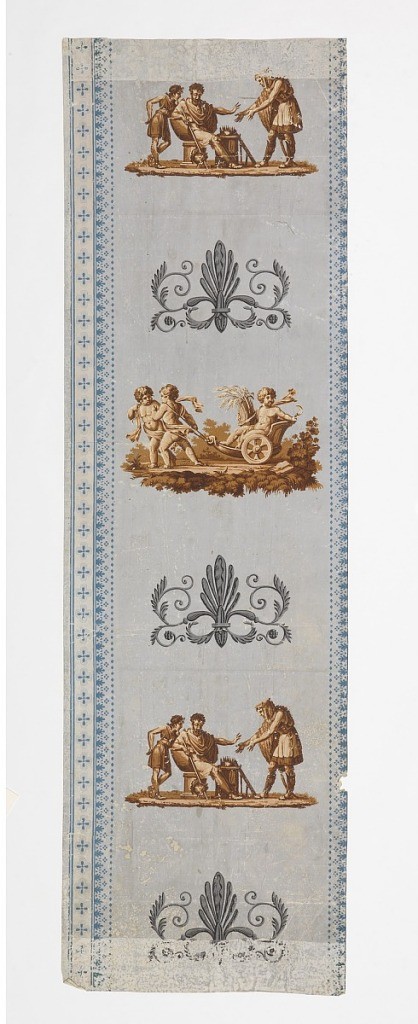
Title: Sidewall
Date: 1810–20
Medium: Block-printed on handmade paper
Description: Landscape figures. Sidewall portion contains a repeating classical scene with Hercules. This alternates with a palmette or anthemia motif. Band of stylized floral motifs along each edge. The top border contains a floral garland. The bottom border contains a pair of hippocamps or half figures of a horse, facing apart, seperated by an anthemion. Printed in shades of brown, gray, blue and pink on gray ground. This group of eight pieces contains two large sidewall pieces, four pieces of top borders friezes and two pieces of bottom borders.